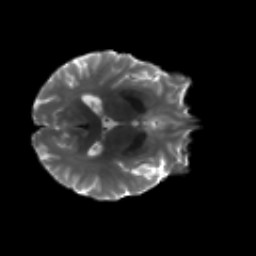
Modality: T2w
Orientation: axial
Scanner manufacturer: siemens
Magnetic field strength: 3 T
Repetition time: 4.16 s
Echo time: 0.0806 s